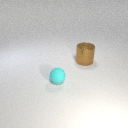
large brown metal cylinder behind small cyan rubber sphere